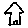
Label: house